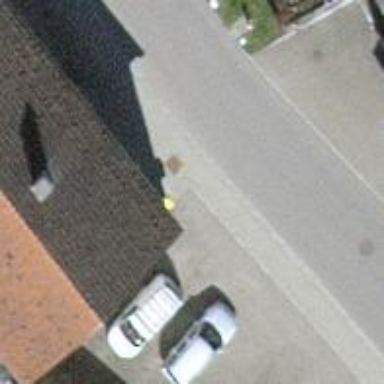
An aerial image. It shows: Post box is visible.